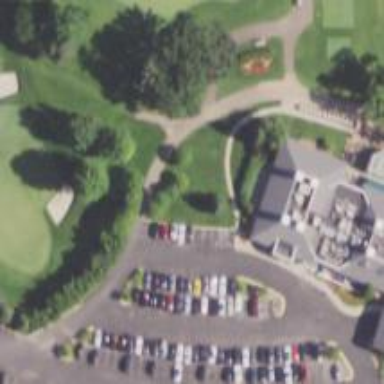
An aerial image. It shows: Path for both road and golf.